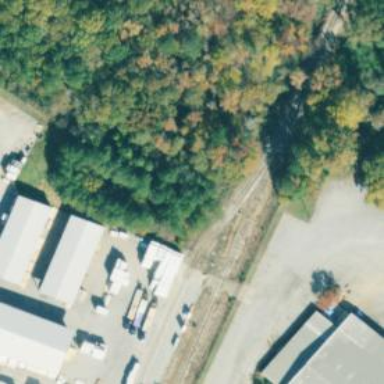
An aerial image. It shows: Rail spur service for lumber transportation.